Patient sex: M
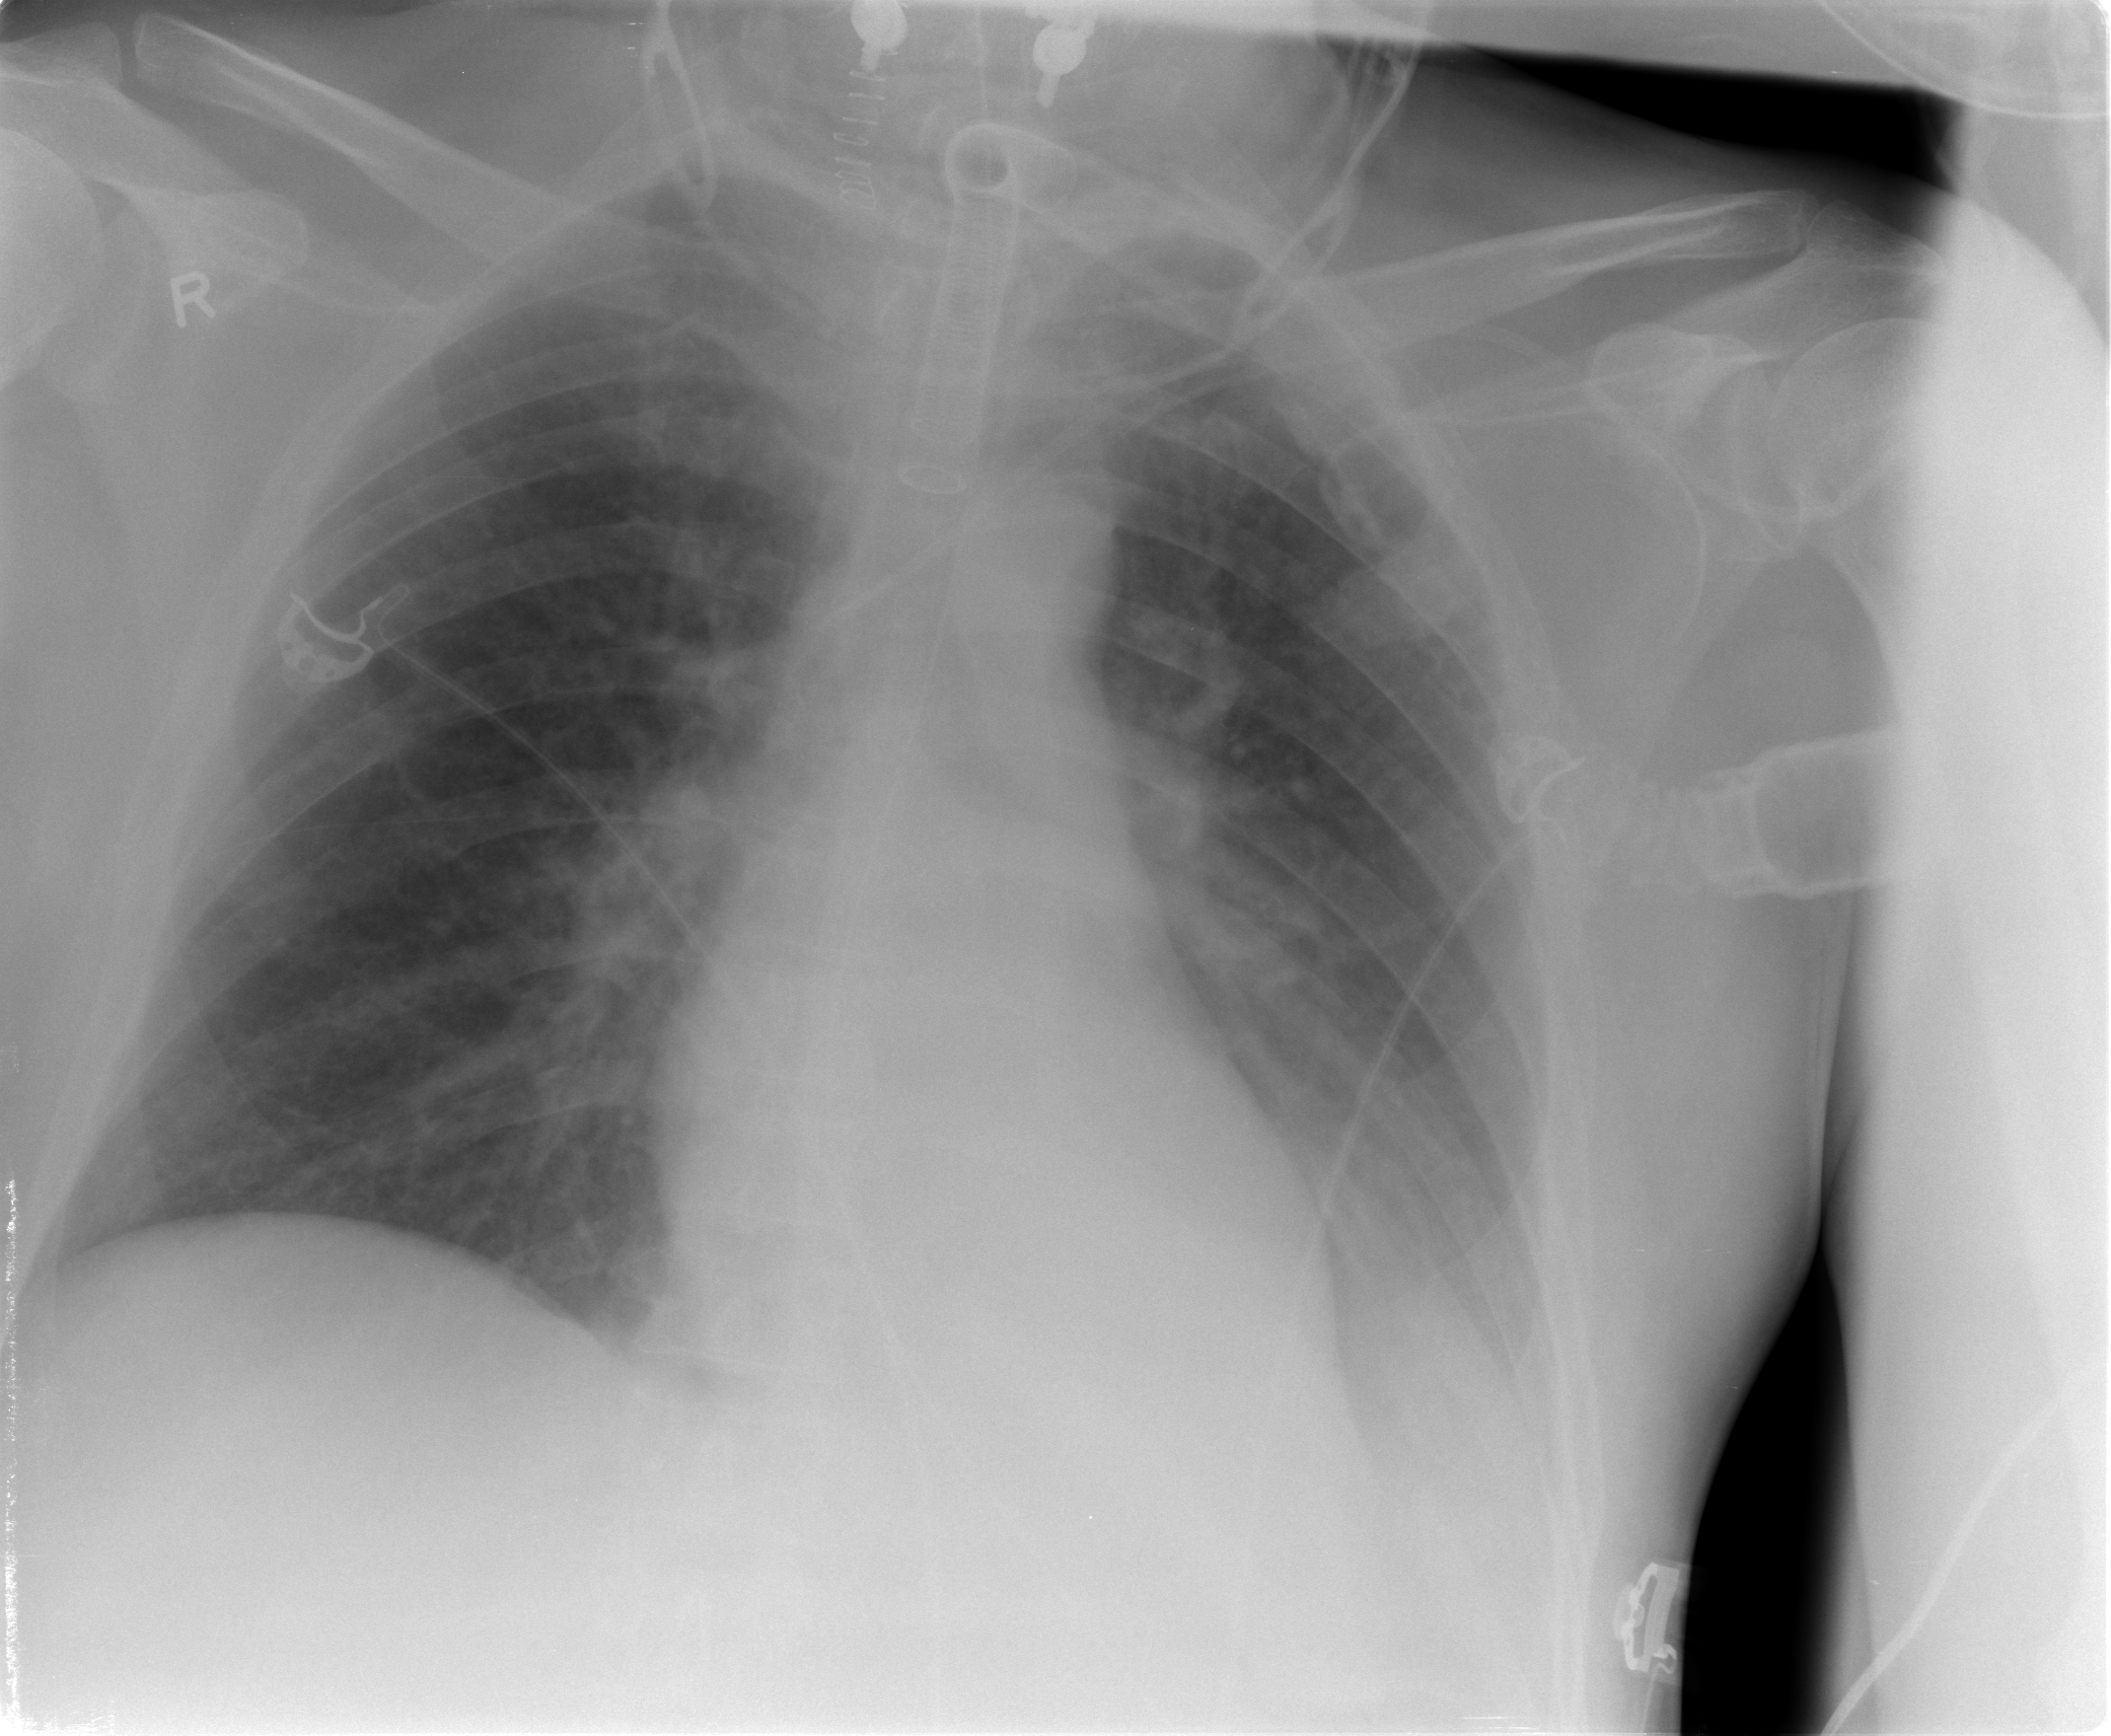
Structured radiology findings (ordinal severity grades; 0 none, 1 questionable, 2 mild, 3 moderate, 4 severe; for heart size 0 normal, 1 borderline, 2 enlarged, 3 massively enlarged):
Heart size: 0
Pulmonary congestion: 0
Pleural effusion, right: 0
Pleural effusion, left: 3
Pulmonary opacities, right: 0
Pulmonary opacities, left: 1
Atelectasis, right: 0
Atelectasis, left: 3